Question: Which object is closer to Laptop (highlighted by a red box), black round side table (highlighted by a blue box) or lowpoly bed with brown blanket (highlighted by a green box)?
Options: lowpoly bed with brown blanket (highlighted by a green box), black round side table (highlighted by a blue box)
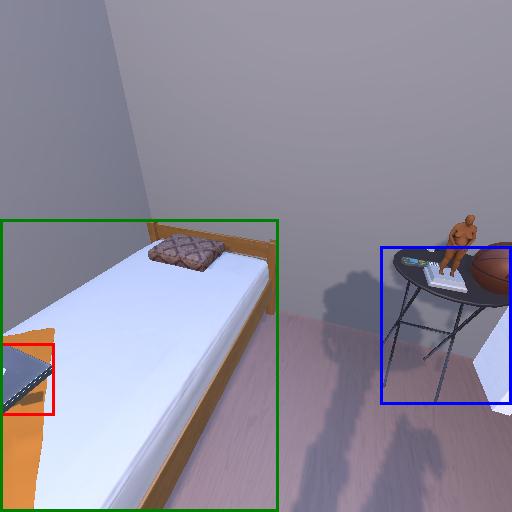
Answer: lowpoly bed with brown blanket (highlighted by a green box)